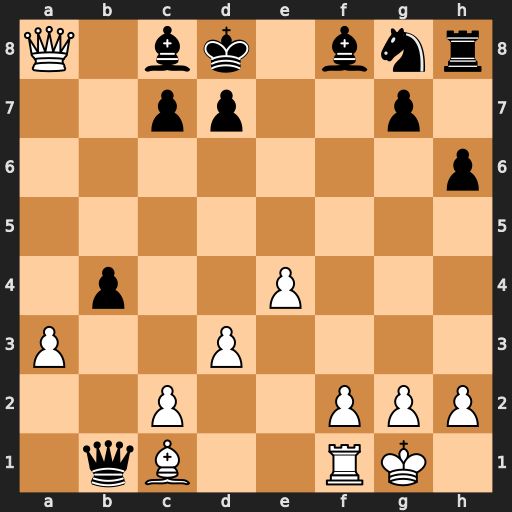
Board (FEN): Q1bk1bnr/2pp2p1/7p/8/1p2P3/P2P4/2P2PPP/1qB2RK1
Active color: w
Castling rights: -
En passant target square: -
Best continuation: Bg5+ hxg5 Rxb1